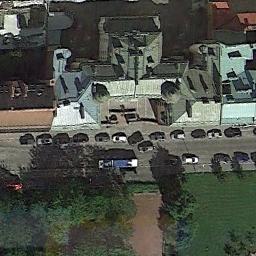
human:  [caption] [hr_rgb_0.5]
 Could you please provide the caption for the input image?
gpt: The church and the grass are on the both side of the road .

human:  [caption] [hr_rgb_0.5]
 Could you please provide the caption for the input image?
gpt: The church with two circular towers and the rest of the church has a T-shaped roof .

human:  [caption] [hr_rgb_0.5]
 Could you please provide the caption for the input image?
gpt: This is a church  It is made of brown and yellow bricks .

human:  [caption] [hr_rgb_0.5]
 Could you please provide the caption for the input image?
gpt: A church with a gray and cyan roof, Surrounded by trees and a road, Many cars on the road .

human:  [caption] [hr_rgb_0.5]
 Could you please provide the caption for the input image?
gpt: A church by the roadside with a park across the road .